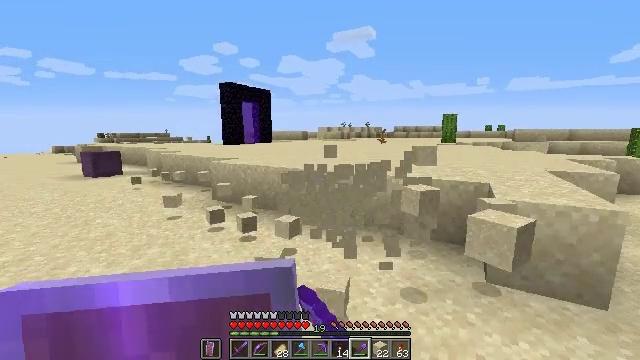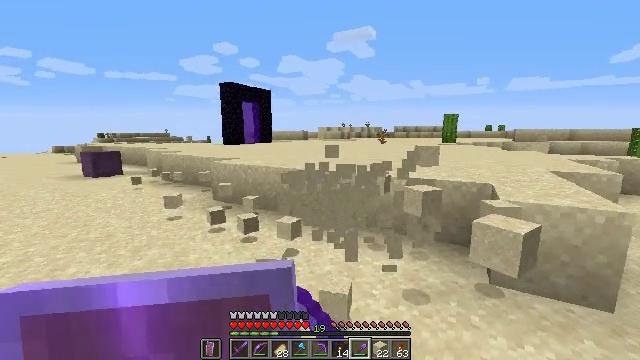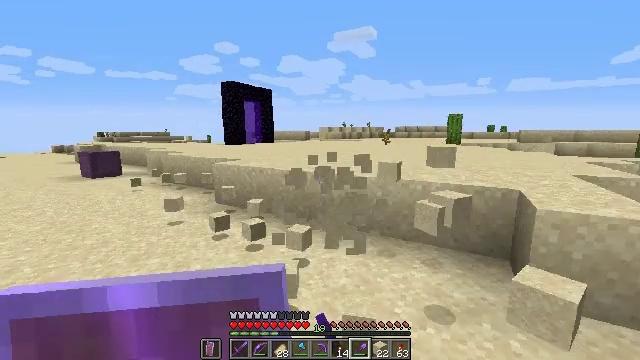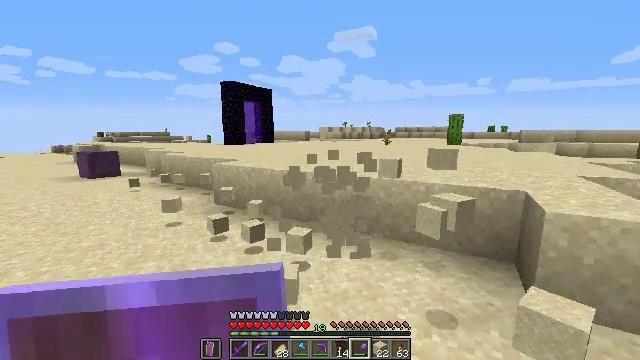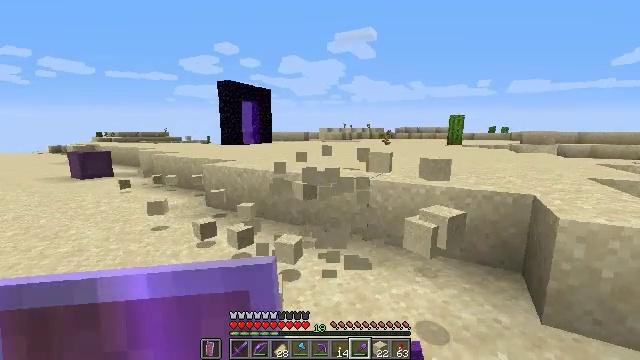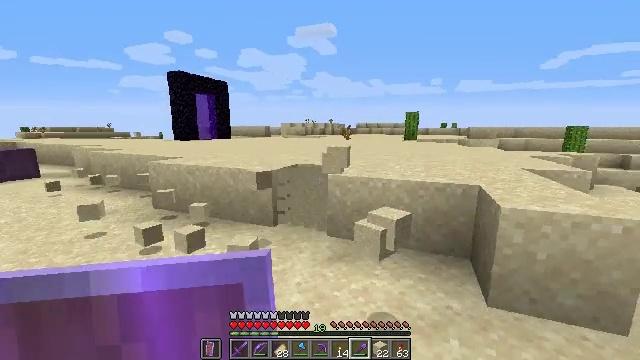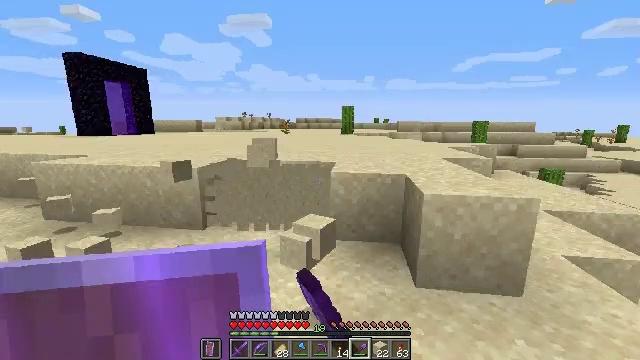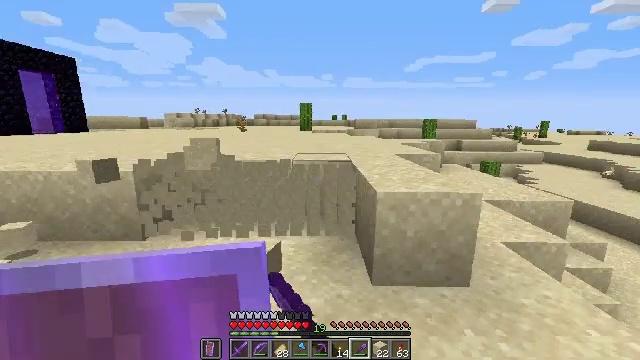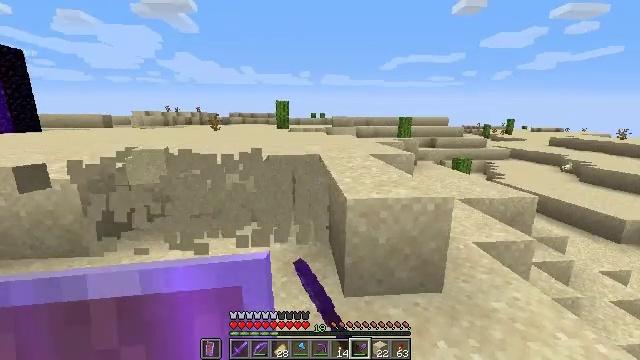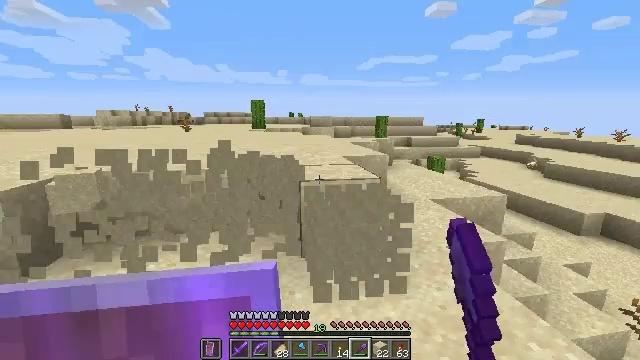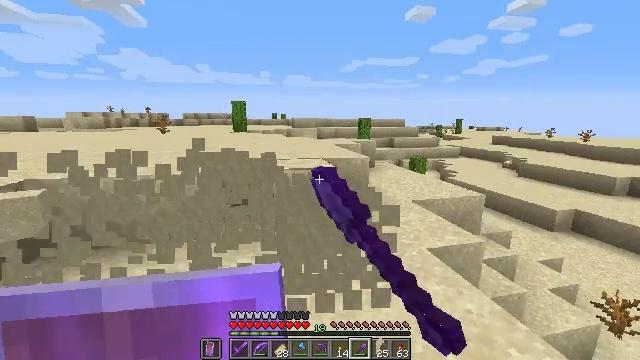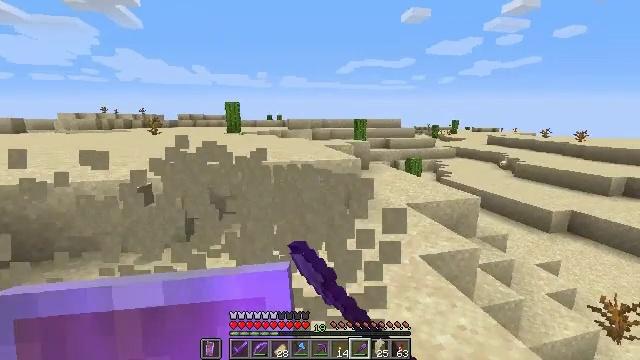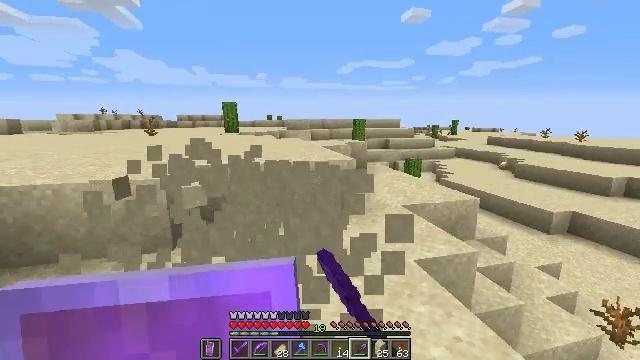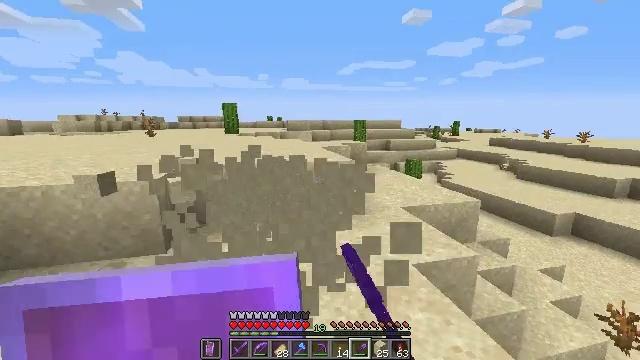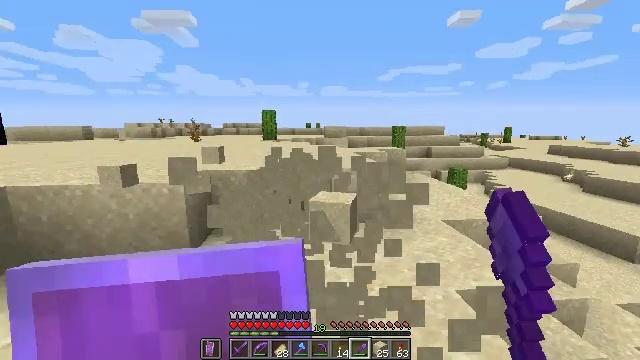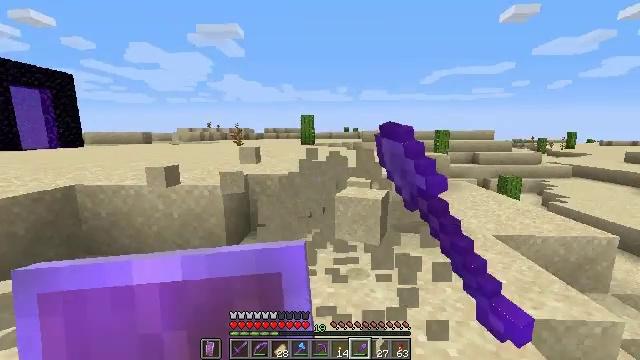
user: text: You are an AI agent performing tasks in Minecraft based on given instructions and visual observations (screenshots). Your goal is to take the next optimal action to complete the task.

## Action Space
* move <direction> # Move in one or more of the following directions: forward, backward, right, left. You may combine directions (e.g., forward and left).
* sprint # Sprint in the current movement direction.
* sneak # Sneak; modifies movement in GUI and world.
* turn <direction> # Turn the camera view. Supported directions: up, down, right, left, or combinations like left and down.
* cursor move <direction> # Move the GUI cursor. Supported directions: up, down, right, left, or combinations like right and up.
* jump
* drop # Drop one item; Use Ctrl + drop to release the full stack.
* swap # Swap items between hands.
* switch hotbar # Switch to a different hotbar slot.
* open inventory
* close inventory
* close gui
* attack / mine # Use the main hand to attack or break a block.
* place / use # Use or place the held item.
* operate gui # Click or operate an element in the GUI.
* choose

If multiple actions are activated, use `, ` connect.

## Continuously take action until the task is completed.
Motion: motion action
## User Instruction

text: Mine sand by the water.
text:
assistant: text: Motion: move forward and move left, attack / mine
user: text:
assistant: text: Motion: move forward and move left, attack / mine
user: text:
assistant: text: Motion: move forward and move right, attack / mine
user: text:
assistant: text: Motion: move forward and move right, attack / mine
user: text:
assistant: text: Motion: move forward and move right, turn right and down, attack / mine
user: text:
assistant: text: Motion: move forward and move right, turn right and down, attack / mine
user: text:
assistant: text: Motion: move forward and move right, turn right, attack / mine
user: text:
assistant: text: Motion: move forward and move right, turn right, attack / mine
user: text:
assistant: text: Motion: move forward and move right, turn right, attack / mine
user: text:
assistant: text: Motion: move forward and move right, turn right, attack / mine
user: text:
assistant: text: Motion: move forward and move right, attack / mine
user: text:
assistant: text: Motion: move forward and move right, attack / mine
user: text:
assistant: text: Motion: move forward, attack / mine
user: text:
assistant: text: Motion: move forward, turn left and up, attack / mine
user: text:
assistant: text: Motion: move forward and move left, turn left and up, attack / mine
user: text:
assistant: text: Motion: move forward and move left, turn left, attack / mine
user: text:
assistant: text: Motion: move forward and move left, turn left, attack / mine
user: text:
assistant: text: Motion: move forward and move left, turn left, attack / mine
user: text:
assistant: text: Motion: move forward and move left, turn left, attack / mine
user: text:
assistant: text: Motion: move forward and move left, turn left, attack / mine
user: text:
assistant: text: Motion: move forward and move left, turn left, attack / mine
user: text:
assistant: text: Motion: move forward and move left, turn left, attack / mine
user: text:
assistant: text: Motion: move forward and move left, attack / mine
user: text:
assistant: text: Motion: move forward and move left, turn left, attack / mine
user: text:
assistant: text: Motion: move forward and move left, turn left, attack / mine
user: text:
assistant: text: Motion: move forward and move left, turn left, attack / mine
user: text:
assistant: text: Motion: move forward and move left, attack / mine
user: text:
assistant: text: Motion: move forward and move left, attack / mine
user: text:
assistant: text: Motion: move forward and move left, attack / mine
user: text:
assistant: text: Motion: move forward and move left, turn left, attack / mine